Field crop: tomato
Growth stage: 2
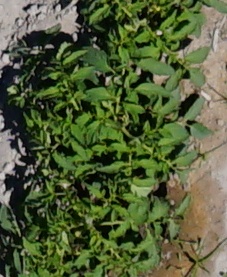
Species: tomato